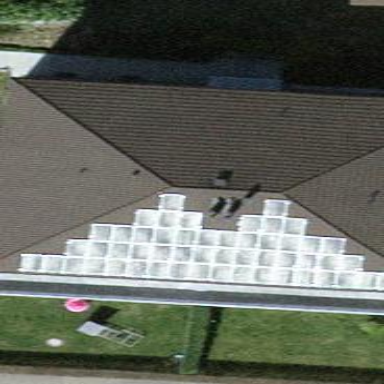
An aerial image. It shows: Pyramidal roof tops building of apartments.